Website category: sports
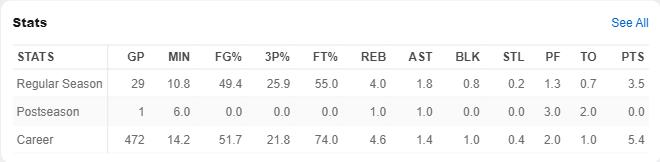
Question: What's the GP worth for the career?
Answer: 472

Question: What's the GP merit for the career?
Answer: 472

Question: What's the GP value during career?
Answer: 472

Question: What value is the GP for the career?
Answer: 472

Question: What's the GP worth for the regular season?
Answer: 29

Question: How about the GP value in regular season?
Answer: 29

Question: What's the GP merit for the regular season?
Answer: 29

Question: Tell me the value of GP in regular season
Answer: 29

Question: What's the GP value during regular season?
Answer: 29

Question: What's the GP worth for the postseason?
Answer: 1

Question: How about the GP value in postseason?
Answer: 1

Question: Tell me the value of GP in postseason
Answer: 1

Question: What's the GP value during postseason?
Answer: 1

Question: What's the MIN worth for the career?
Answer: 14.2

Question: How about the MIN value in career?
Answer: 14.2

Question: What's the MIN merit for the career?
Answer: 14.2

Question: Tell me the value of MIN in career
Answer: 14.2

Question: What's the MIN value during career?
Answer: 14.2

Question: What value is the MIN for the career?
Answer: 14.2

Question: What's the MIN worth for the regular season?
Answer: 10.8

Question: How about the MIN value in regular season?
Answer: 10.8

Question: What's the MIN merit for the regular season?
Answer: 10.8

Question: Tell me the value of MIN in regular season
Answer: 10.8

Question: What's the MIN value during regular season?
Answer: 10.8

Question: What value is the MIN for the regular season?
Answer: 10.8

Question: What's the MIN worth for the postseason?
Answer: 6.0

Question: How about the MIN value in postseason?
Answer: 6.0

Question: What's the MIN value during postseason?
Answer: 6.0

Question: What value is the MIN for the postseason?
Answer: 6.0

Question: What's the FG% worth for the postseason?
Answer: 0.0

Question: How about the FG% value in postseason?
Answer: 0.0

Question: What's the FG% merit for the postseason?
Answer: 0.0

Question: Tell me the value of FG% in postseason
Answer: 0.0

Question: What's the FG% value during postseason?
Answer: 0.0

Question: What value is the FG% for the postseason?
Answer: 0.0

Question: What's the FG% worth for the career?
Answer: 51.7

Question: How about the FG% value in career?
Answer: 51.7

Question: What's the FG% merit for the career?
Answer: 51.7

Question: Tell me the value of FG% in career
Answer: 51.7

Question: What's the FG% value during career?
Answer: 51.7

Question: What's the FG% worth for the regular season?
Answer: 49.4

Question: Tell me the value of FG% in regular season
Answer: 49.4

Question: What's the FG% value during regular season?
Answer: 49.4

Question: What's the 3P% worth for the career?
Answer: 21.8

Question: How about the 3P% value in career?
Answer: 21.8

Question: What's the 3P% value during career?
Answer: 21.8

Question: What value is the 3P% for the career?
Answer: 21.8

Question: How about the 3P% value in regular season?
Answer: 25.9

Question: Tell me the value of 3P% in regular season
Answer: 25.9

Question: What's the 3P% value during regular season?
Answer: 25.9

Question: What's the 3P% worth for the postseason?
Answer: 0.0

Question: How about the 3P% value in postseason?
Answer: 0.0

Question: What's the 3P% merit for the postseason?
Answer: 0.0

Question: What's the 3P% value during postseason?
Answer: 0.0

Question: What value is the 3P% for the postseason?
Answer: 0.0

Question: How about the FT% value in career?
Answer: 74.0

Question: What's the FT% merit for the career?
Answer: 74.0

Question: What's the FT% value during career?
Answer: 74.0

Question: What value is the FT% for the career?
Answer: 74.0

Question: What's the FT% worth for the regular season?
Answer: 55.0

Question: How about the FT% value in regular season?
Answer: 55.0

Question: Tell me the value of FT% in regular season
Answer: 55.0

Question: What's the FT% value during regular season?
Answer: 55.0

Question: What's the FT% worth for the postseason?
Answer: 0.0